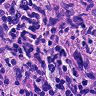
Metastatic tissue present: yes